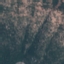
Land use / land cover class: HerbaceousVegetation